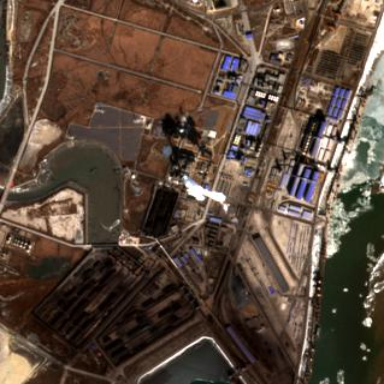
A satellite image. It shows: Industrial area with coal power plant.